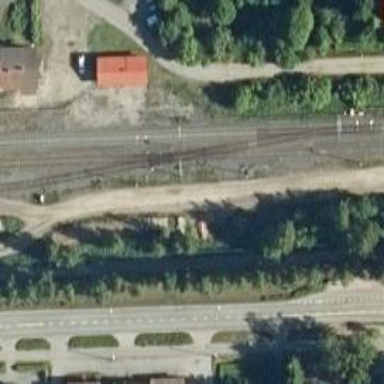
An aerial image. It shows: Railway signal.